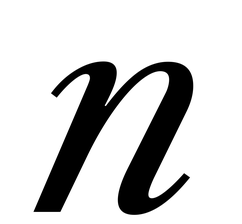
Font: LibreCaslonText-Italic_Italic